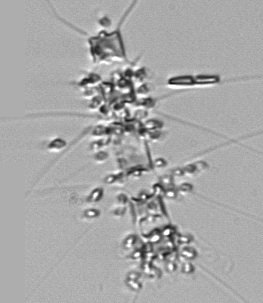
Label: Chaetoceros_didymus_TAG_external_flagellate